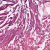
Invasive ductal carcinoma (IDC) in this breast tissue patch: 0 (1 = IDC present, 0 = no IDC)